Interaction volume radius: 10 \u00c5
Interaction volume height: 10 \u00c5
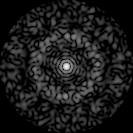
Disorder parameter: 0.8154